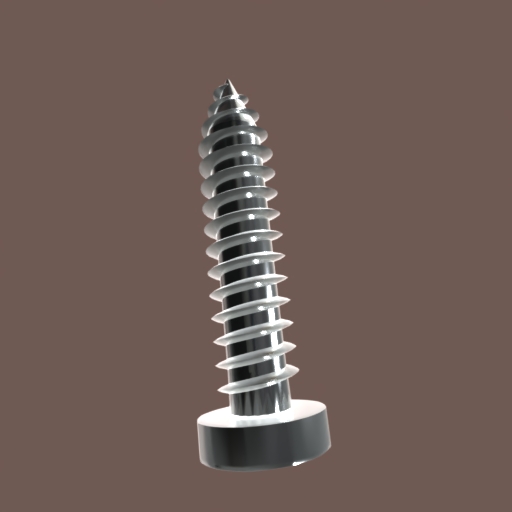
Label: screw